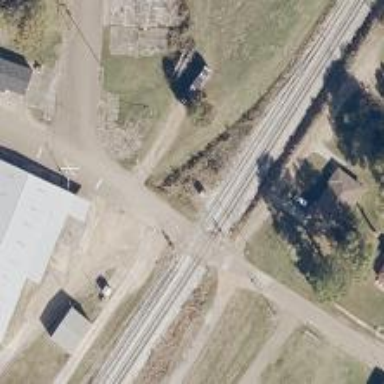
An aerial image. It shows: Level crossing along the railway.